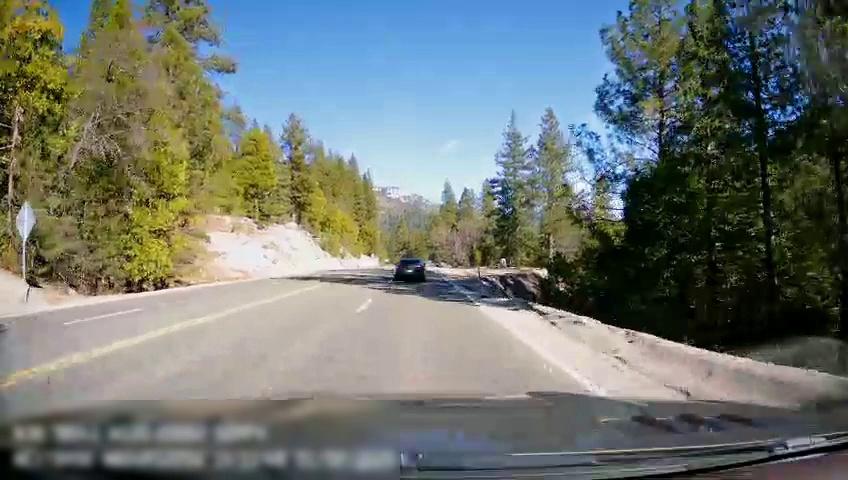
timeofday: Day
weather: Sunny
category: Drivable Space
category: Vehicles | Car
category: Lanes | Opposite Lane
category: Lanes | Current Lane
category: Lanes | Current Lane
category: Lanes | Opposite Lane
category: Lanes | Current Lane
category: Lanes | Opposite Lane